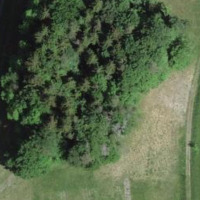
EUNIS habitat code: 24
Species observed at this site:
Pholidoptera griseoaptera
Tettigonia viridissima
Phaneroptera falcata
Gomphocerippus rufus
Euphorbia cyparissias